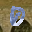
Label: 0